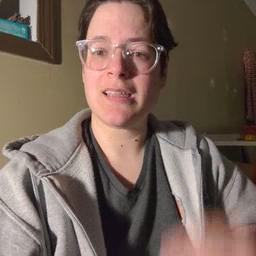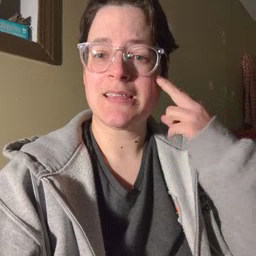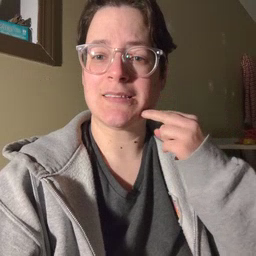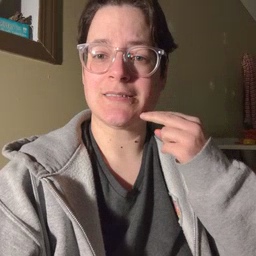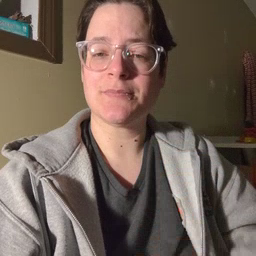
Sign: head